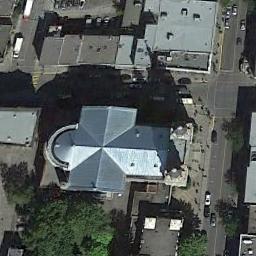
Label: church